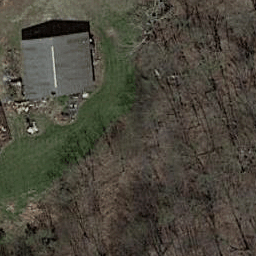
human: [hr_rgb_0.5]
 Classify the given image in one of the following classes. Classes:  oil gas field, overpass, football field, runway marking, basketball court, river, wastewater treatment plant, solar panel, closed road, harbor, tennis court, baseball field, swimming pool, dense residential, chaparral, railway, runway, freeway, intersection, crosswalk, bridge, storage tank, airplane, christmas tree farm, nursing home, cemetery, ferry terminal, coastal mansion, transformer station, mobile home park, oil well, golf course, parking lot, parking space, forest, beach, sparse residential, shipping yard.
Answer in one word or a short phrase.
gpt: sparse residential